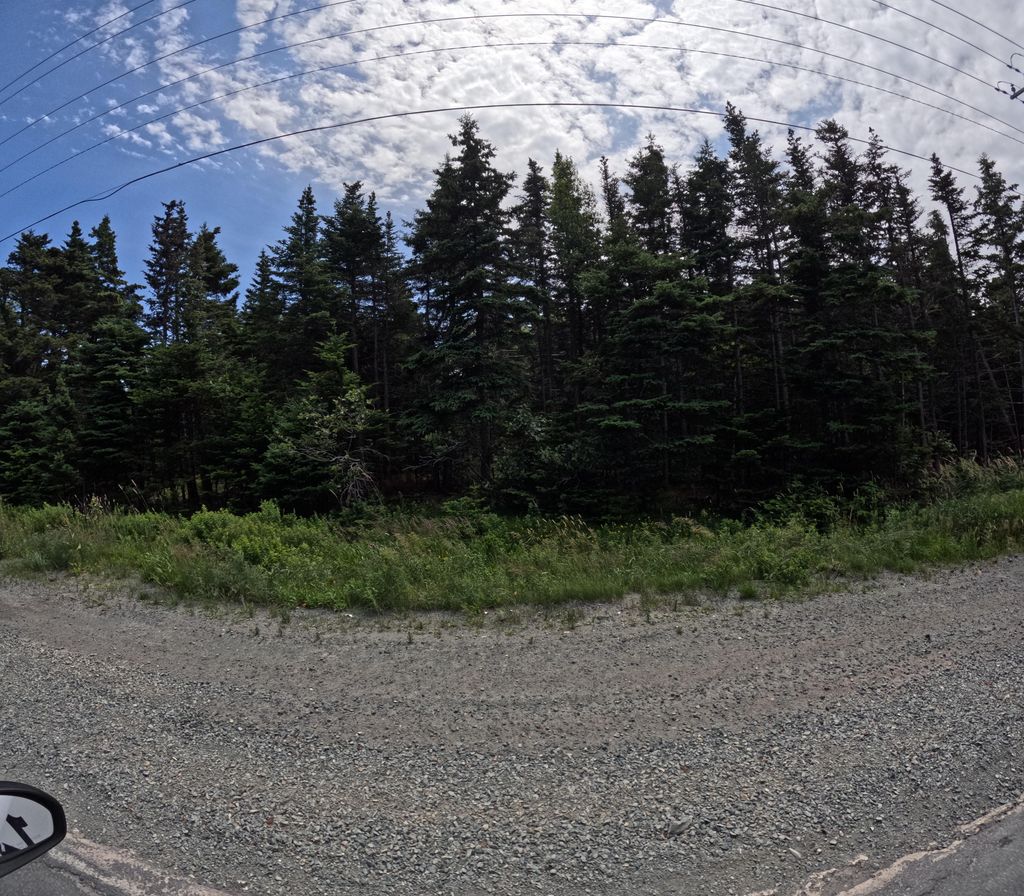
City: st_johns